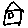
Label: house